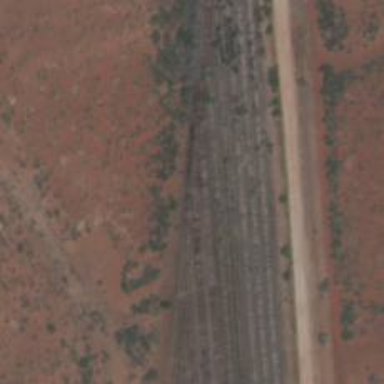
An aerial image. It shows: Abandoned railway yard.